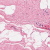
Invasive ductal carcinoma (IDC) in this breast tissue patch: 0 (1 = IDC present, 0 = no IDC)